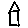
Label: house